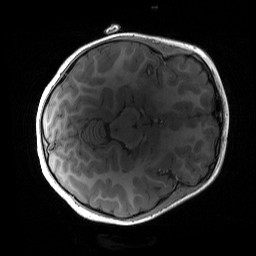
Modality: T1w
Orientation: axial
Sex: female
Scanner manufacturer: siemens
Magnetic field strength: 3 T
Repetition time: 1.9 s
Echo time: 0.00243 s